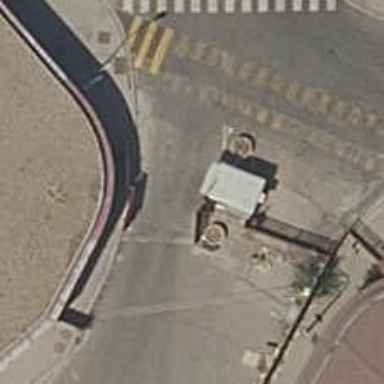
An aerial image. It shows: Lift gate barrier.